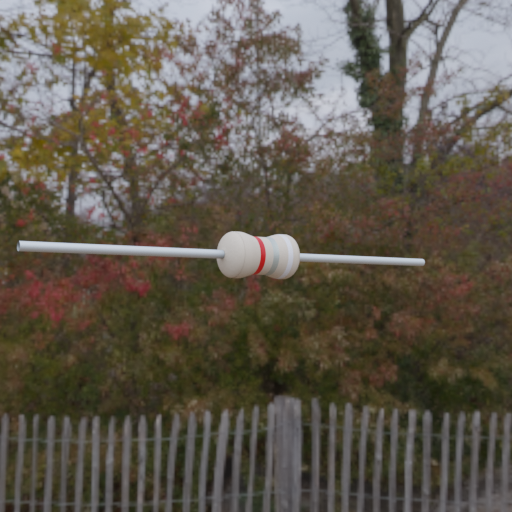
Resistor colour bands (in order): red, silver, white